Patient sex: M
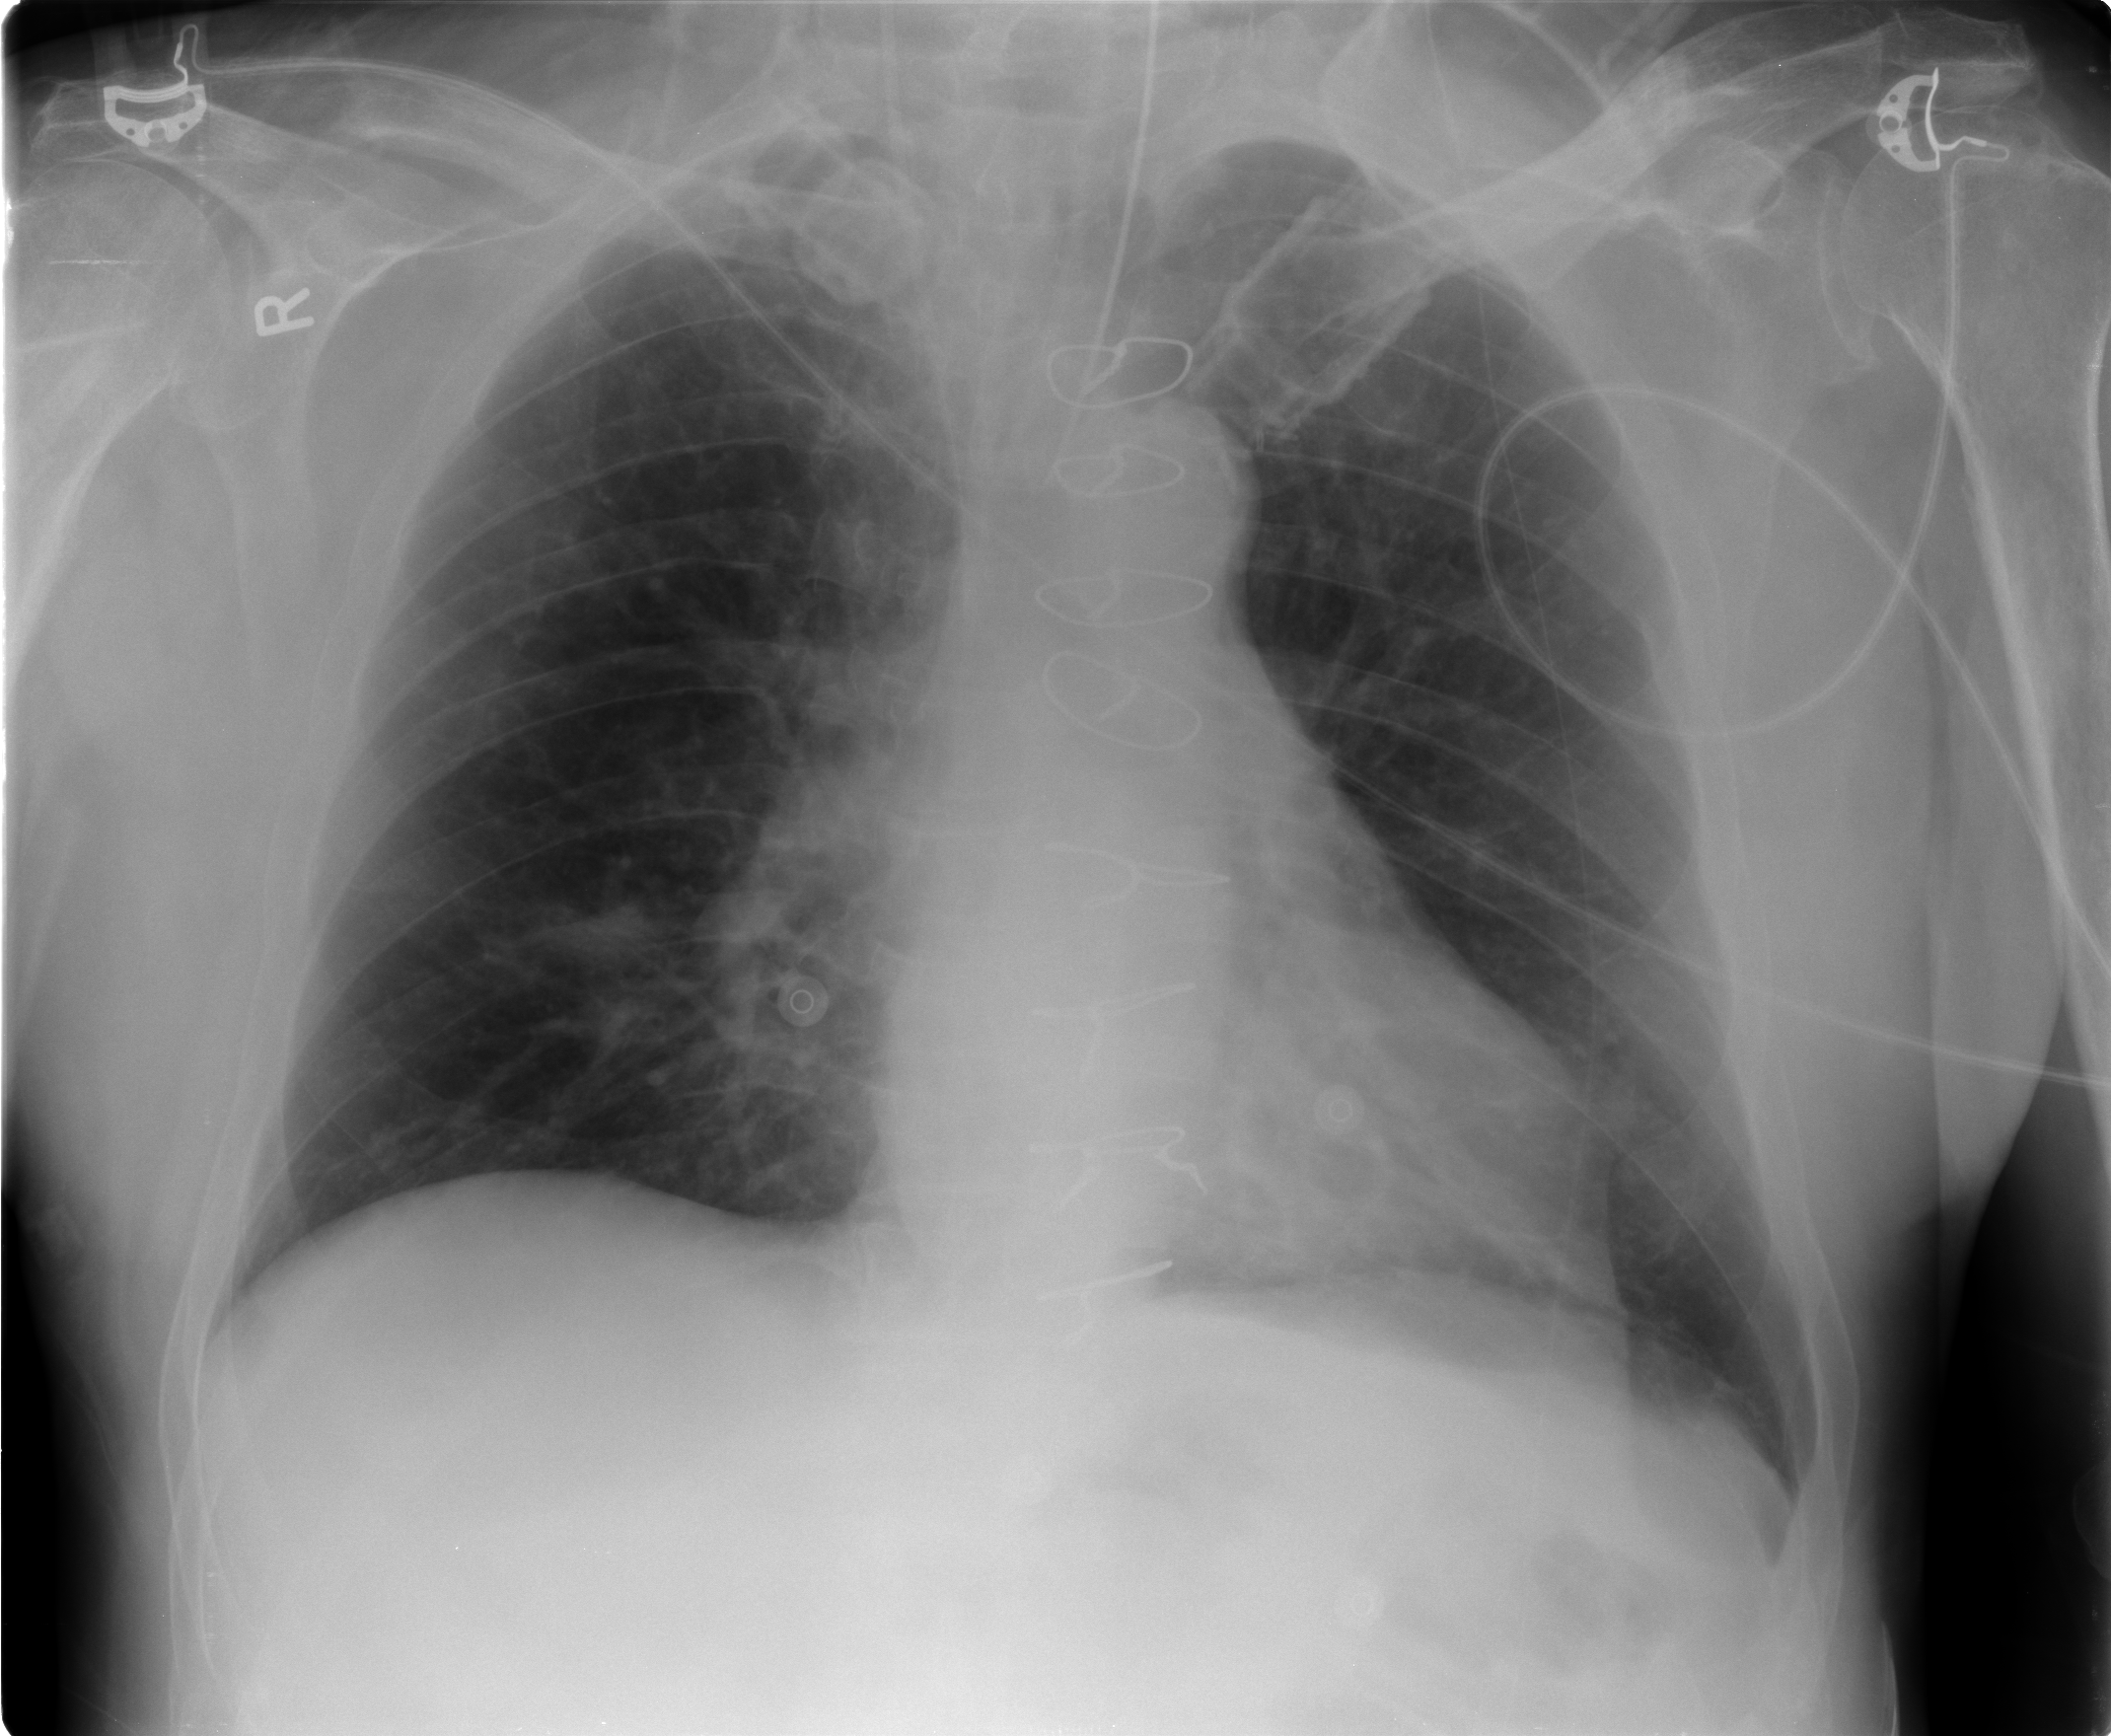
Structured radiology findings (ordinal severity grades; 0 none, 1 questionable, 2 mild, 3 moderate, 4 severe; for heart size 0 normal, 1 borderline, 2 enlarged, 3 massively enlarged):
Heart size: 0
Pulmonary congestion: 1
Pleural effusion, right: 0
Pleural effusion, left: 0
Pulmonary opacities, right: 0
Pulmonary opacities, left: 0
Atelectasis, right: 0
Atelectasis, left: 0